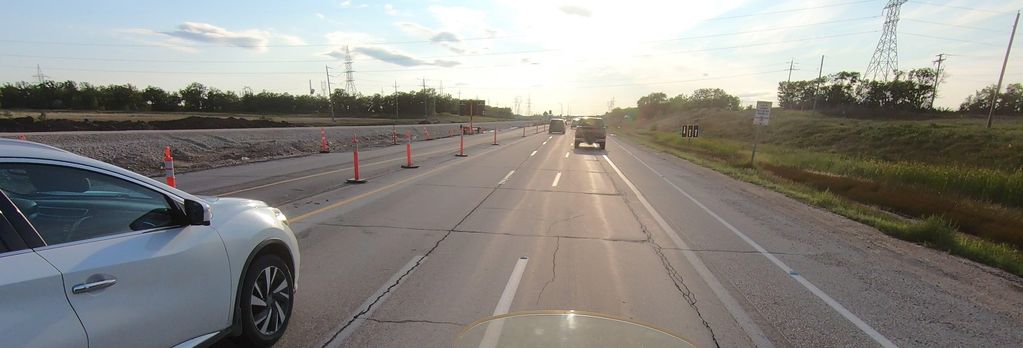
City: winnipeg